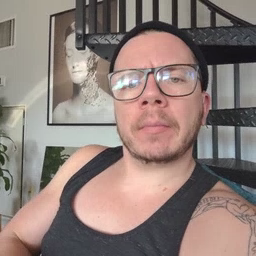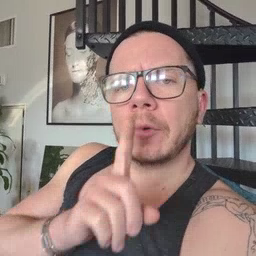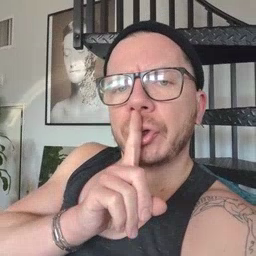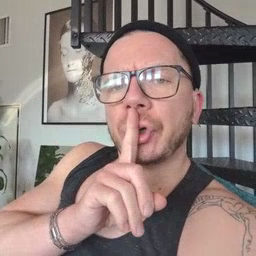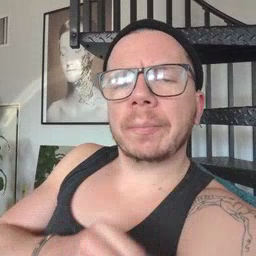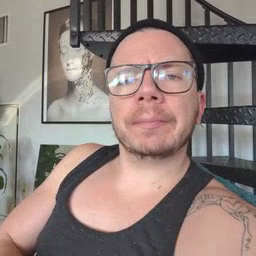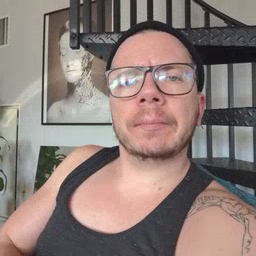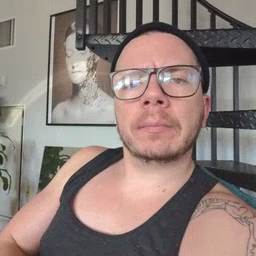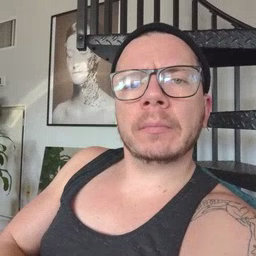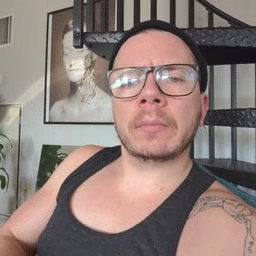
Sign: shhh